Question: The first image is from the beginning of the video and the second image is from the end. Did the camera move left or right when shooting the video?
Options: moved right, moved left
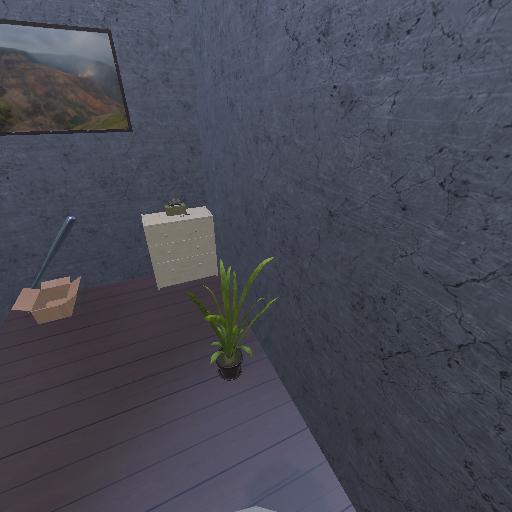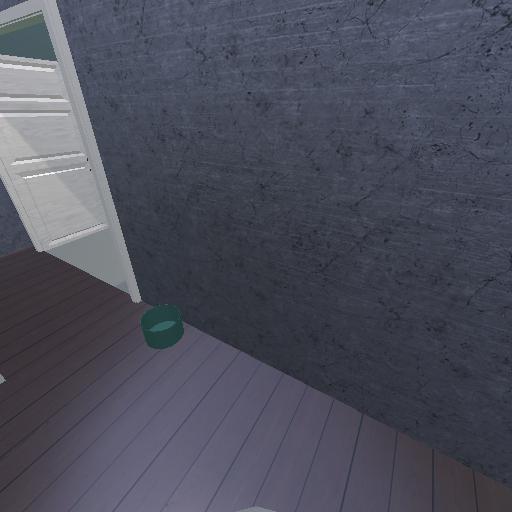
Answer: moved right